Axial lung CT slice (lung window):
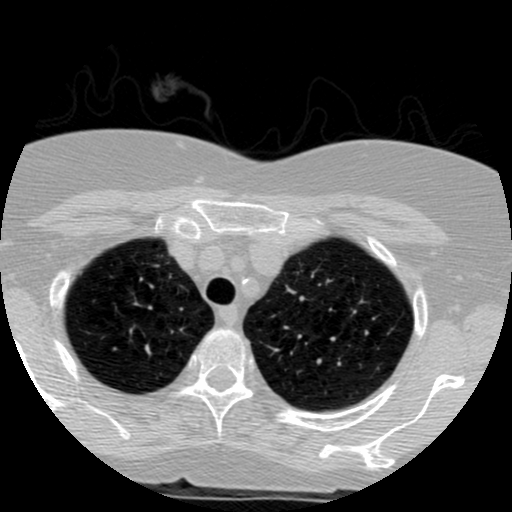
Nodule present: no